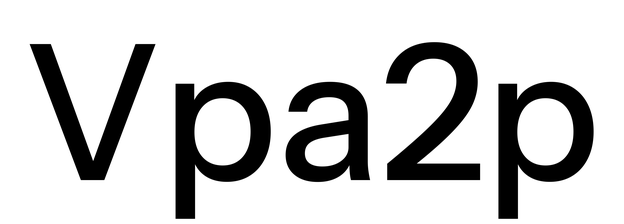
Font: InstrumentSans_Medium